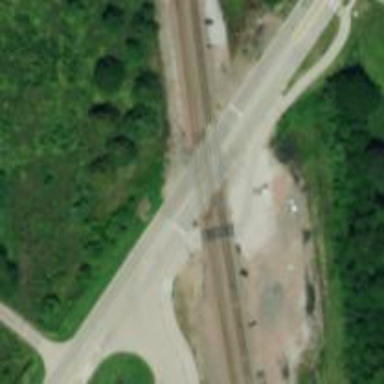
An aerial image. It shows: Level crossing along the railway.